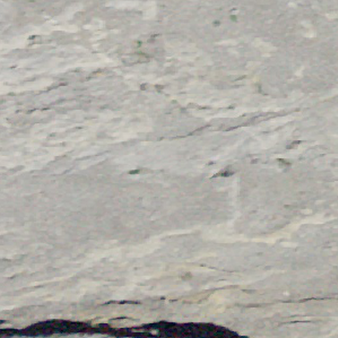
Label: other